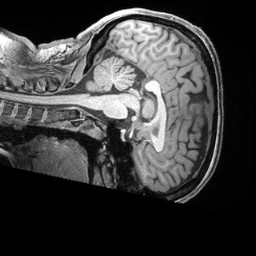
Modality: T1w
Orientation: sagittal
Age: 36
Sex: female
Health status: healthy
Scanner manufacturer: siemens
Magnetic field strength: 3 T
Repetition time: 2.4 s
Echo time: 0.00222 s